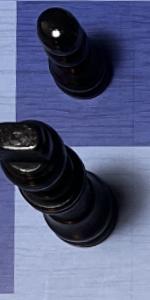
Label: King_Black